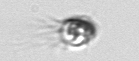
Label: Balanion